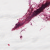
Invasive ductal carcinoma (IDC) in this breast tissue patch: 0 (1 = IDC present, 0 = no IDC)